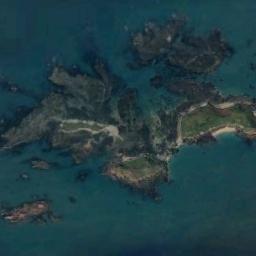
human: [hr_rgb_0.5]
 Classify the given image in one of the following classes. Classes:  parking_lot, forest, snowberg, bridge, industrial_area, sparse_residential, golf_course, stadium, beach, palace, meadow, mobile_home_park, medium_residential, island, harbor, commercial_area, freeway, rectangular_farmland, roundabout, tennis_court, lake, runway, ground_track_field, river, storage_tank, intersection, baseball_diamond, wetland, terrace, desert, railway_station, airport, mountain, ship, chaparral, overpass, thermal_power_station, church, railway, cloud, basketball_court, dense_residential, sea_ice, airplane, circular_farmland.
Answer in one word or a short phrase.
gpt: island